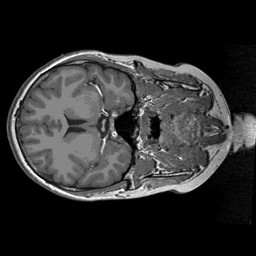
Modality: T1w
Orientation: axial
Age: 12
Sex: male
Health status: ill